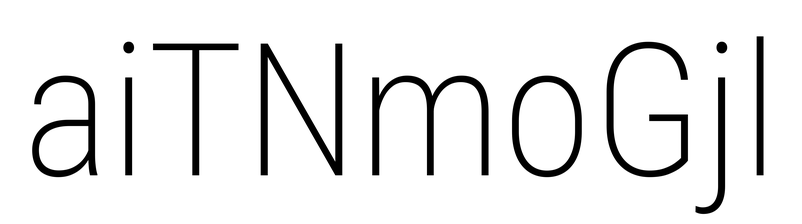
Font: Roboto_Condensed_ExtraLight